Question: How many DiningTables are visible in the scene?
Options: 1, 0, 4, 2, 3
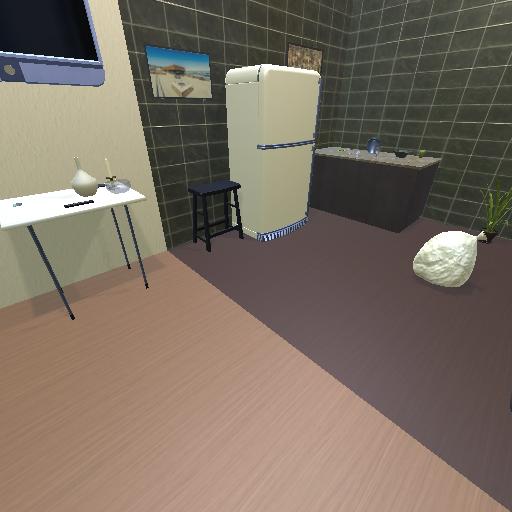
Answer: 1